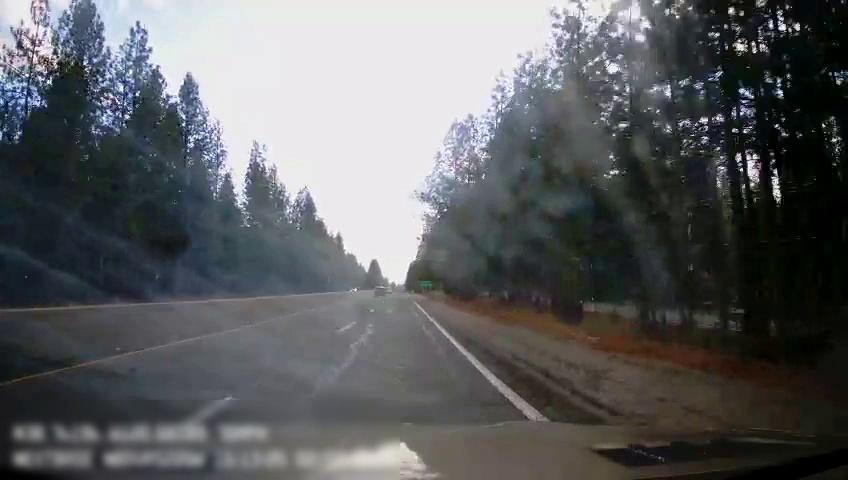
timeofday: Day
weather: Sunny
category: Drivable Space
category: Vehicles | SUV
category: Lanes | Alternate Lane
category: Lanes | Current Lane
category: Lanes | Alternate Lane
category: Traffic | Signs